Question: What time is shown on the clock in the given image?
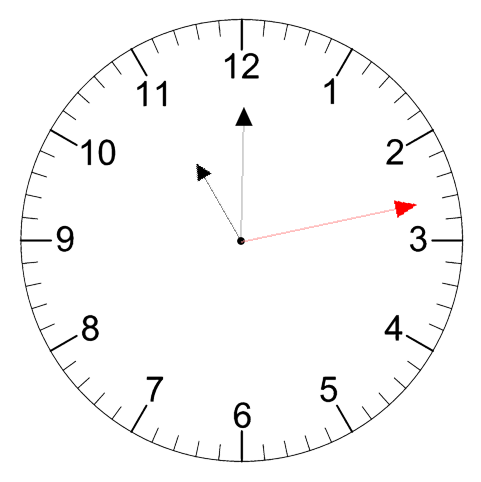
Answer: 11:00:13